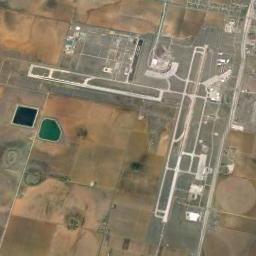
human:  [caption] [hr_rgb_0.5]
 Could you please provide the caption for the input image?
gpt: A complex airport with many runways and buildings is surrounded by a brown farmland with two small ponds next to it .

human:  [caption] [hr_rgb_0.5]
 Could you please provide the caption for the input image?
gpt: There is an airport built in disengaged land .

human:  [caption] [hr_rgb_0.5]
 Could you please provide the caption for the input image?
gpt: An airport with two runways perpendicular to each other on the farmland and some pools in the farmland .

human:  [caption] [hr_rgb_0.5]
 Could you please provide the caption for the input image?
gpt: The airport is surrounded by neat terraces .

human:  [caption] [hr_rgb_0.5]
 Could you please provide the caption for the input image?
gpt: The airport has many roads of different lengths .